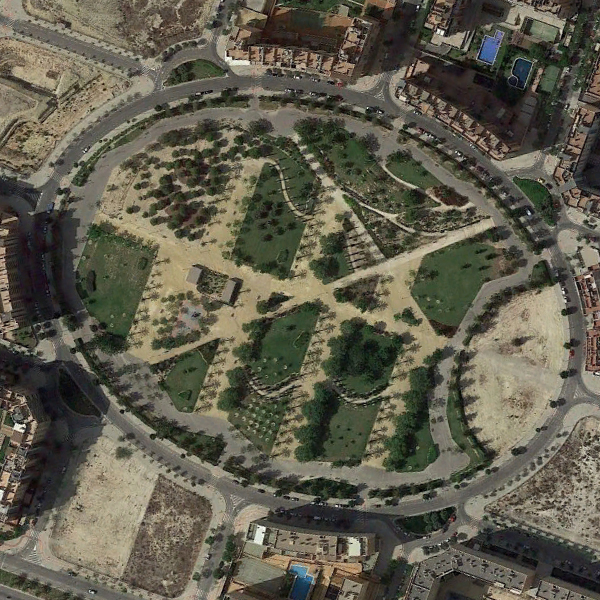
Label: Square